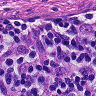
Metastatic tissue present: no